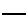
Label: square